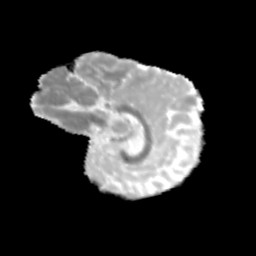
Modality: MD
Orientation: sagittal
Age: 9
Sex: male
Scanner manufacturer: siemens
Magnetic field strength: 3 T
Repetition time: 3.8 s
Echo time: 0.07 s